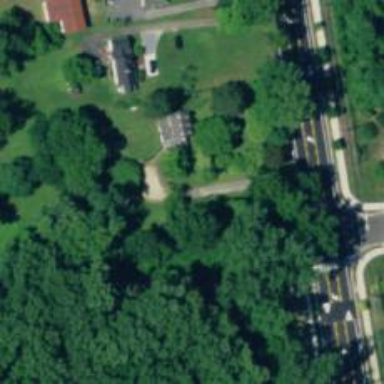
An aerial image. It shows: Driveway.